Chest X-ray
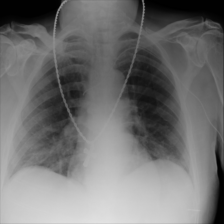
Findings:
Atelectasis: negative
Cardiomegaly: negative
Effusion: negative
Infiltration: negative
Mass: negative
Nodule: negative
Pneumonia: negative
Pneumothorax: negative
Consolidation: negative
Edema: negative
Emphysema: negative
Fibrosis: negative
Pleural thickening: negative
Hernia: negative